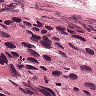
Metastatic tissue present: yes